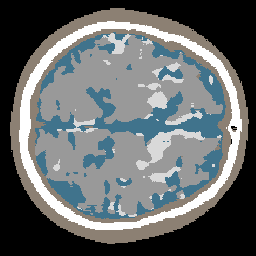
Label: no_lesion